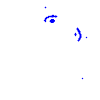
Particle: electron